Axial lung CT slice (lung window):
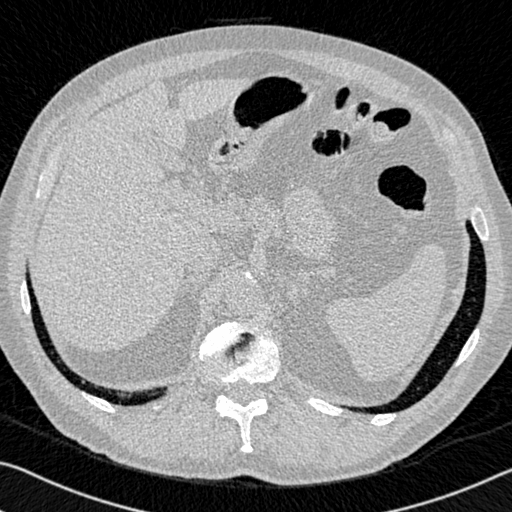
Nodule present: no